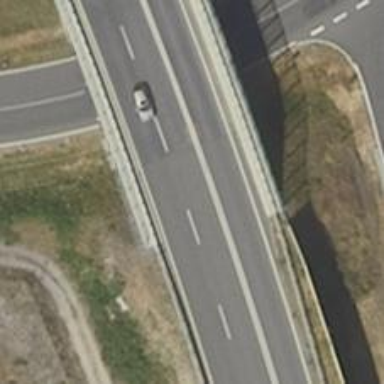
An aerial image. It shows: Motorway bridge with asphalt surface.